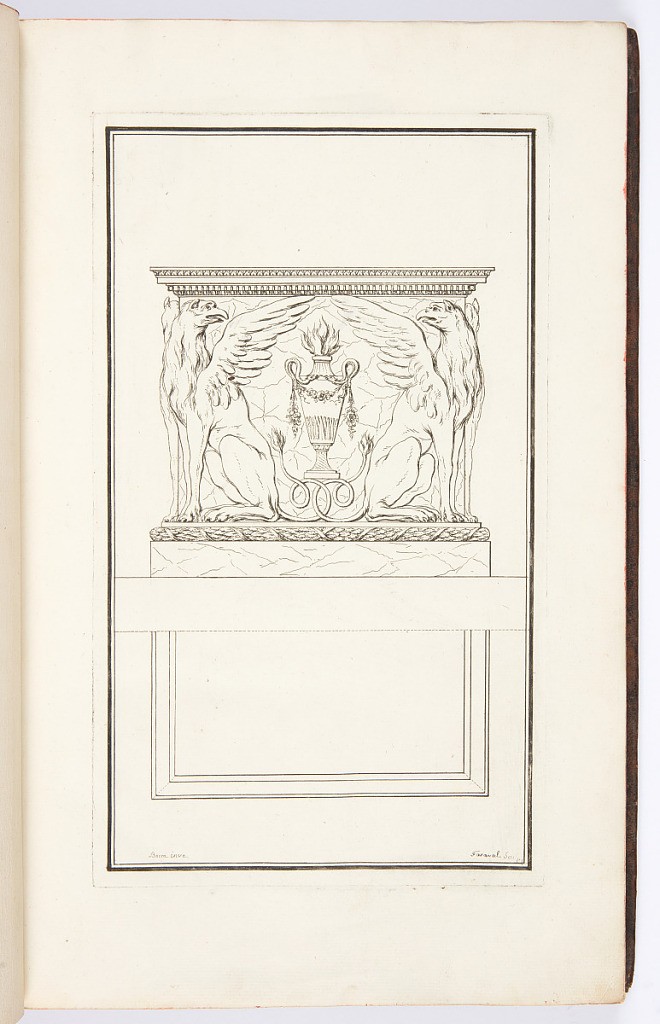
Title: POELE dans le genre antique, avec quatre griffons aux quatre angles, propre à être isolé
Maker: Louis-Gustave Taraval, French, 1738 – 1794
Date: ca. 1791
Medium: Etching on paper
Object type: Print
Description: Design for a stove heater decorated with neoclassical motifs in the form of a pedestal sculpted in relief with griffins in the corners, and a flaming snake handled vase on the center, with running pattern moldings of fluting, egg, leaves, and laurel leaves tied with ribbon. The plan view is included below the design. The plate is signed.